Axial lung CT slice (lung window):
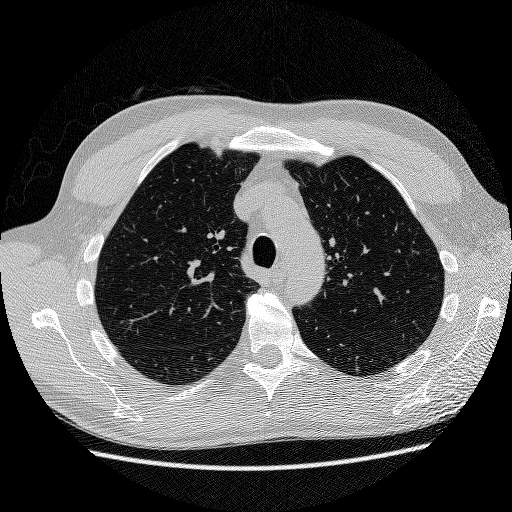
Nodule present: no